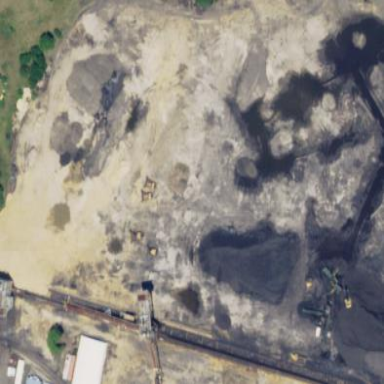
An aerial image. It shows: Landfill site primarily for coal disposal.